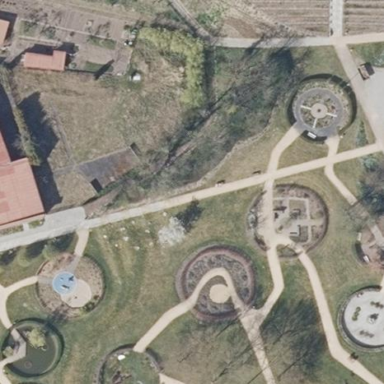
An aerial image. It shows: Garden that is leisure land.